Question: I try to create a window with rounded corner. I set Window background to transparent and set the border background to white. However on the region between the border and the window, I get black background instead of transparent.
I develop on C# WPF, VS2010 on Window 7. Below is my XAML and Screenshot.
'''
<Window WindowStyle="None" Background="Transparent">
<Border BorderBrush="Black" BorderThickness="1" CornerRadius="25" Background="White">
<Grid>
... some content ...
</Grid>
</Border>
</Window>
'''

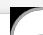
Answer: You also need to set 'AllowsTransparency="True"' on your 'Window' tag to use a Transparent Window Background
'''
<Window WindowStyle="None"
Background="Transparent"
AllowsTransparency="True">
</Window>
'''